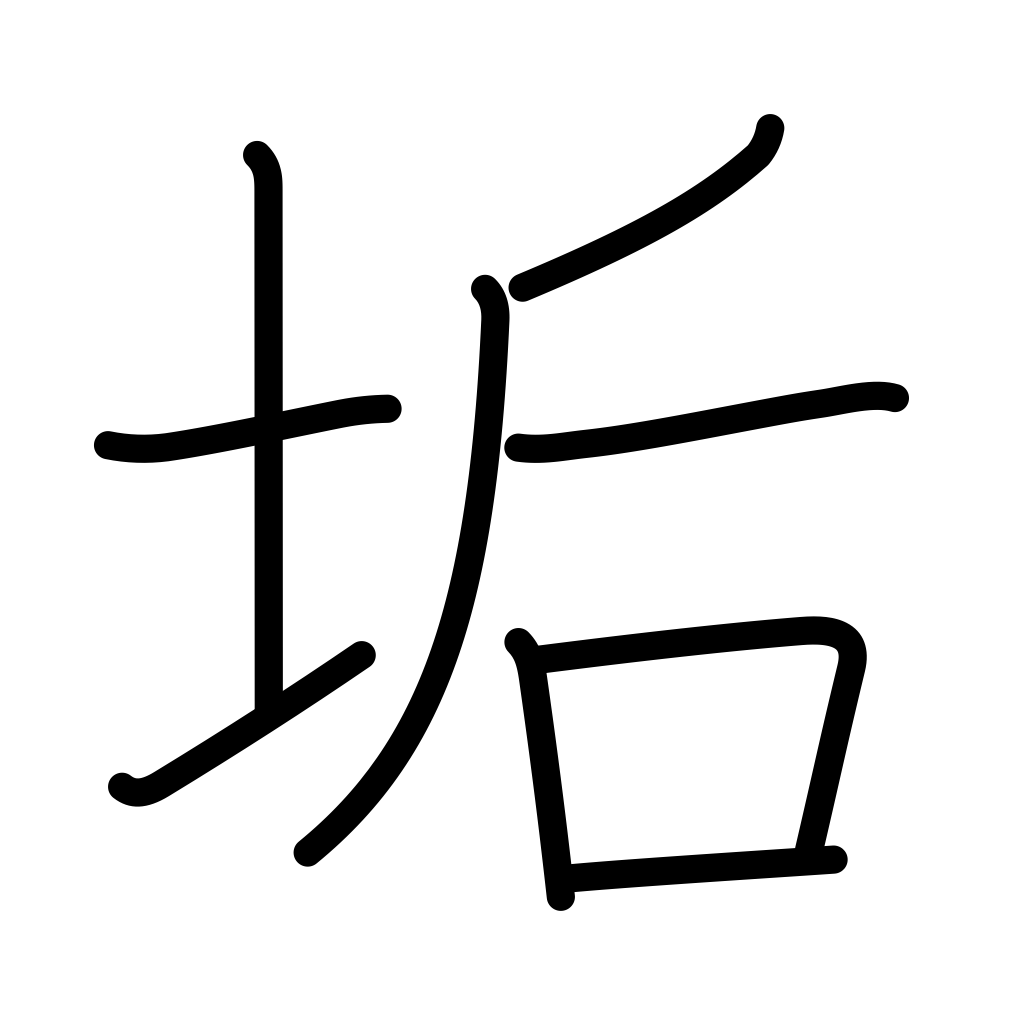
Meaning: dirt, grime, earwax